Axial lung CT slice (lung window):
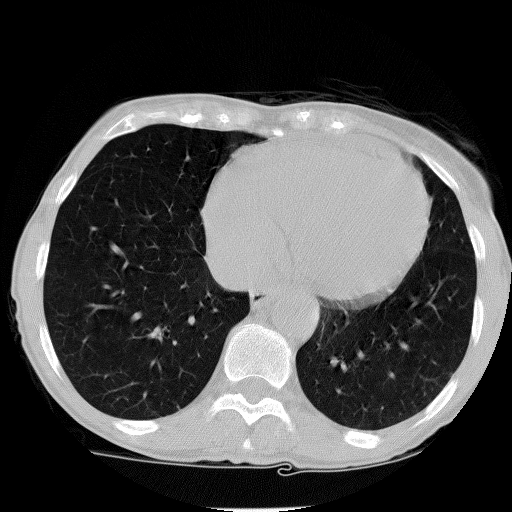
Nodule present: no